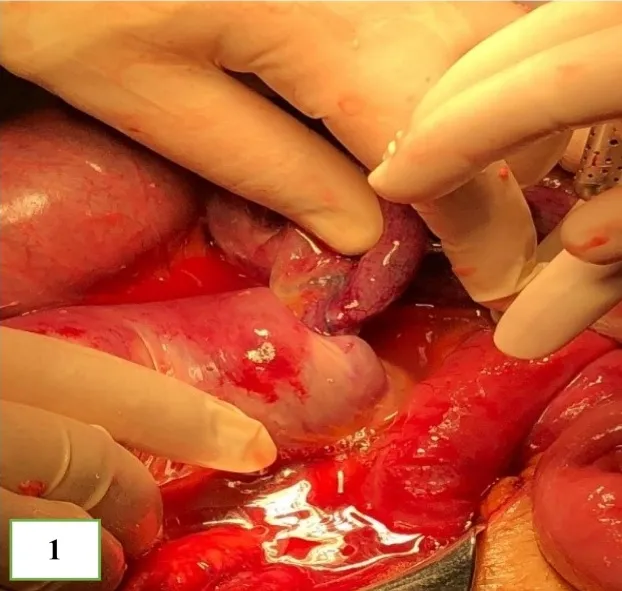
Intraoperative finding of small bowel intussusception of the biliary limb into the enteric limb, with full-thickness wall necrosis.
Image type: medical_photograph (other_medical_photograph)